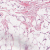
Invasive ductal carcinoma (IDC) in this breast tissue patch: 0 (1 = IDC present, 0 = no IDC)